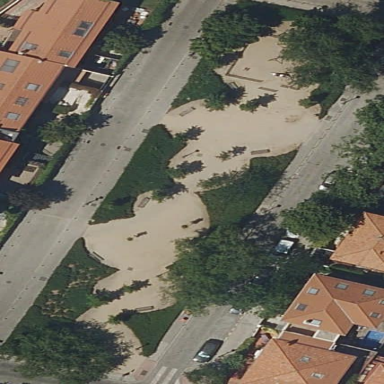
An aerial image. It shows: Lovely park for leisure and relaxation.